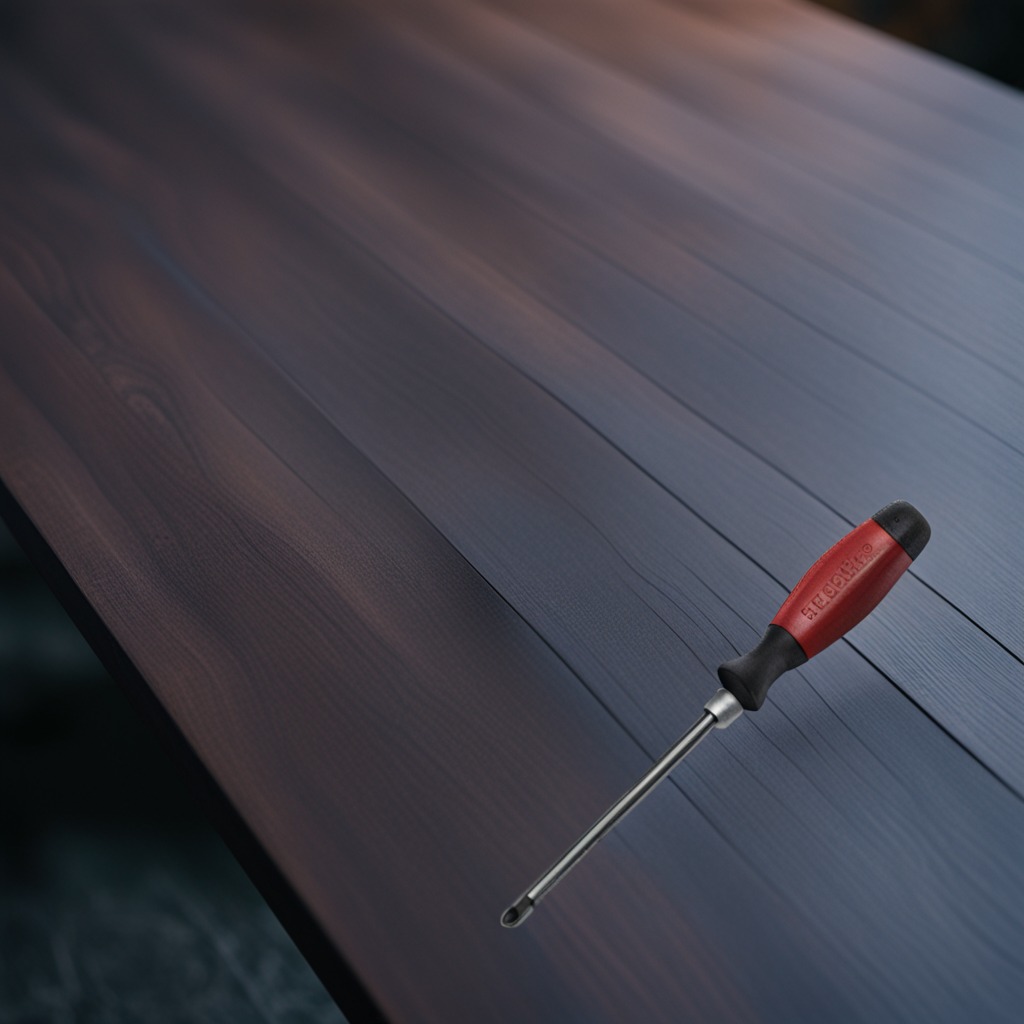
A screwdriver is lying on the table.